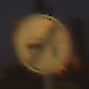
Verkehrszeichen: EndeVerbotUeberholenEinspurigeFahrzeuge
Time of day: Night
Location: Outdoor (Urban)
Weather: PartlyCloudy
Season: NotSpecified
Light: Artificial